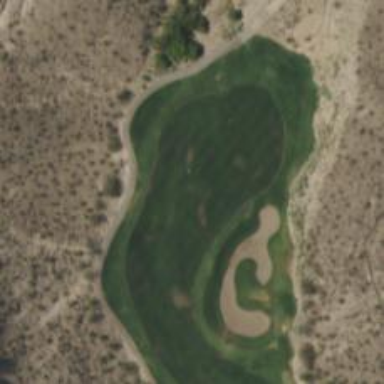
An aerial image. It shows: View of golf hole.